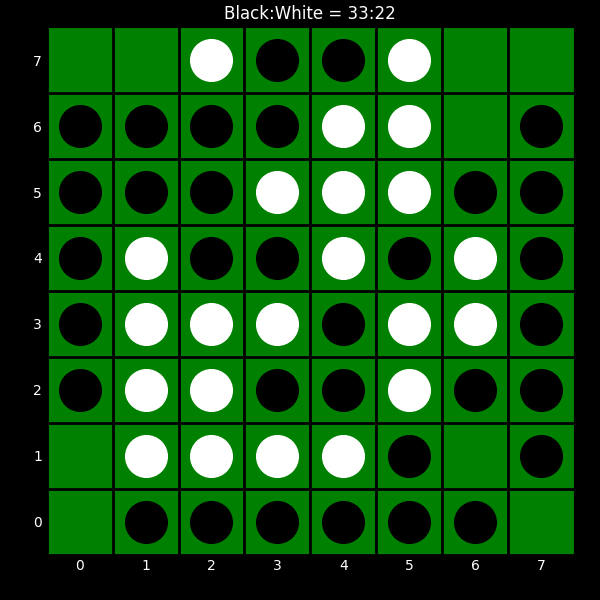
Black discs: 33
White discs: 22